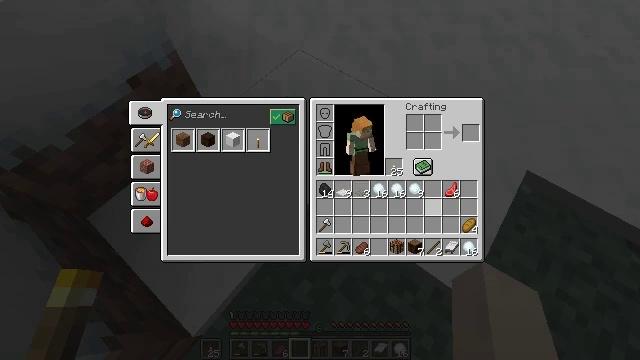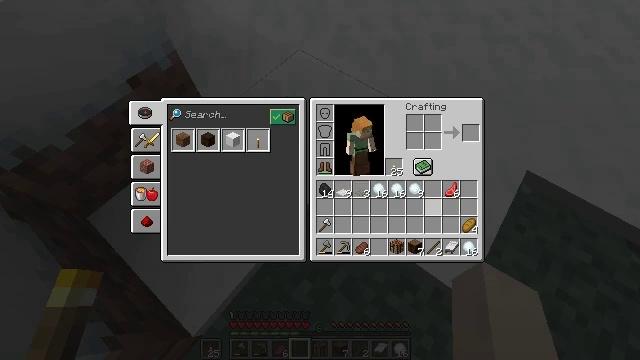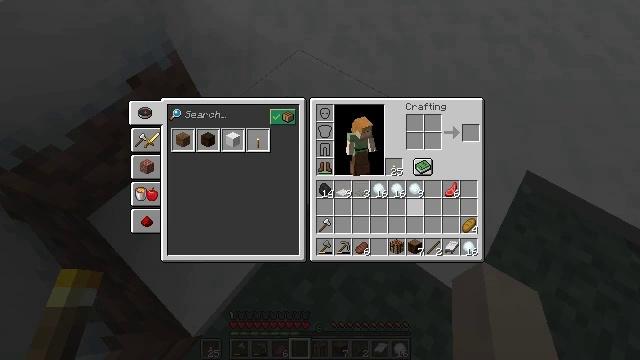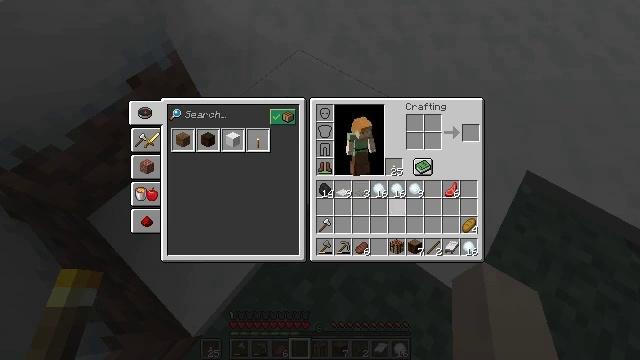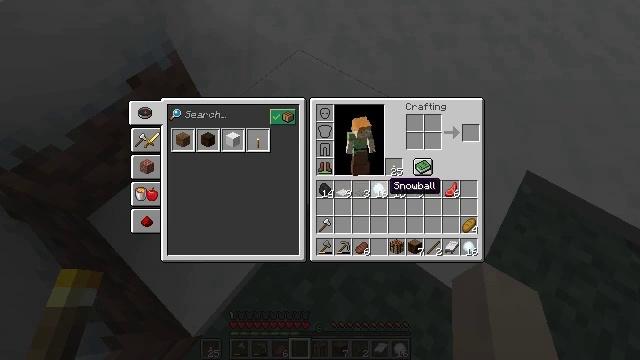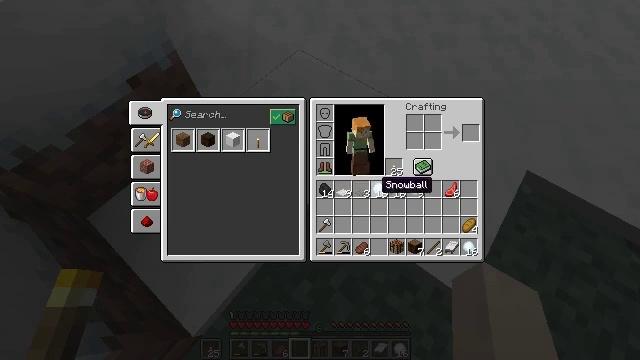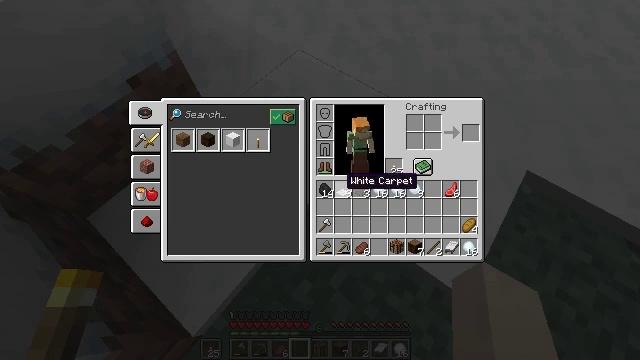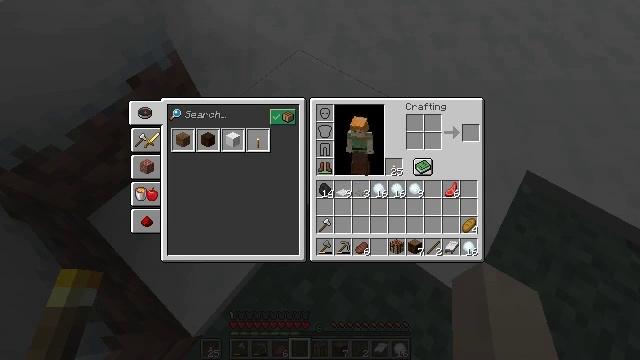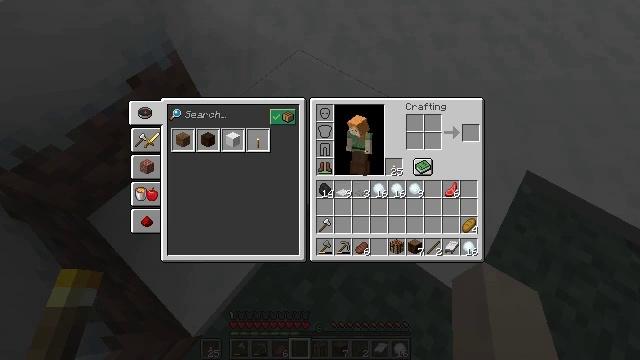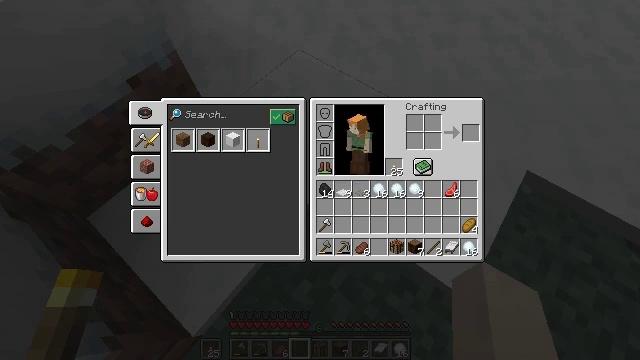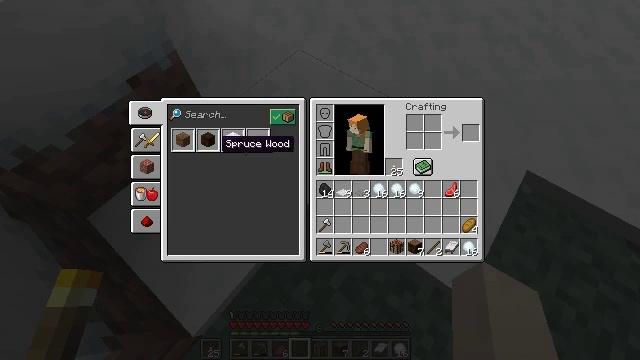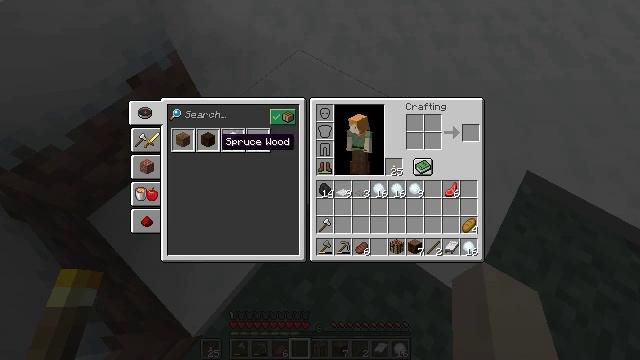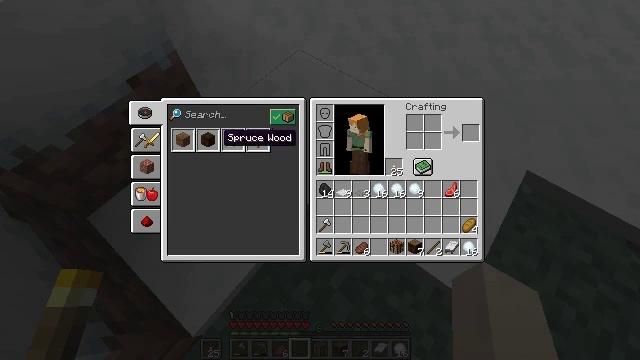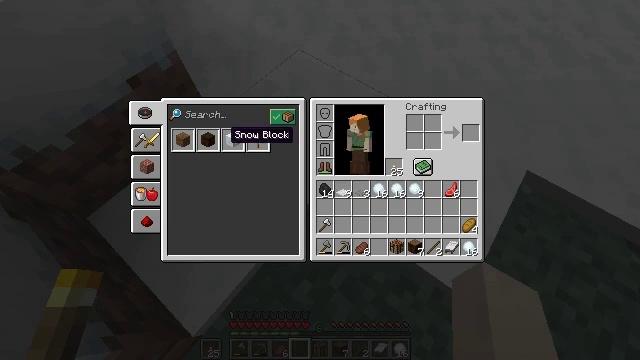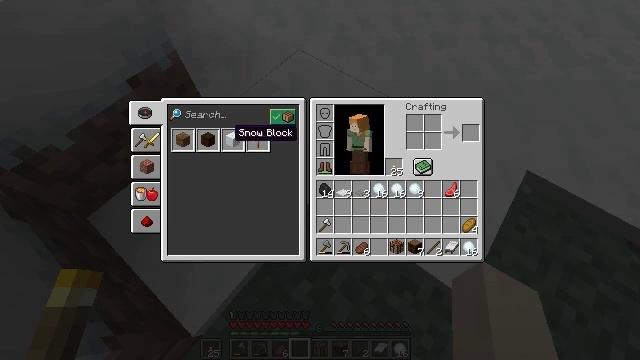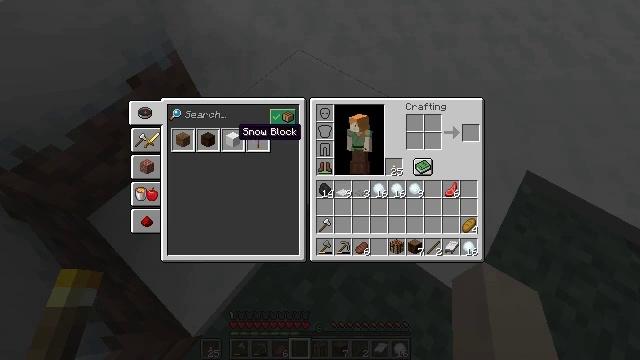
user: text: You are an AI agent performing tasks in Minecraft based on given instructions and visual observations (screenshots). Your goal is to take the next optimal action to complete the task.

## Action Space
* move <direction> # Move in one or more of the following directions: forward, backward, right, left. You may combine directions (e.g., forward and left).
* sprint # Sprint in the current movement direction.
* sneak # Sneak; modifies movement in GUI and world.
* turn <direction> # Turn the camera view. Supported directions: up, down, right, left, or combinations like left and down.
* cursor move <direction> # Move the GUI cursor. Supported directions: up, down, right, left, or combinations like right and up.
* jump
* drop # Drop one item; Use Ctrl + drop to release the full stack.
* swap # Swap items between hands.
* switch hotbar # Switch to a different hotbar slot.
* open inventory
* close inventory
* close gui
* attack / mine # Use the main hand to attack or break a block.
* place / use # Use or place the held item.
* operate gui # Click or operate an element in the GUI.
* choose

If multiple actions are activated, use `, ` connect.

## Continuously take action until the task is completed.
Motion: motion action
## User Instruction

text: Combine snowballs to make a snow block.
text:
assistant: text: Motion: cursor move left and down
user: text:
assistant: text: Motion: cursor move left
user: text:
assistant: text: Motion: sneak, cursor move left and up
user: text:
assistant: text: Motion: sneak, cursor move left
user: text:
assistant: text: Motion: sneak, cursor move left
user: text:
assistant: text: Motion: sneak, cursor move left
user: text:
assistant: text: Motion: sneak, cursor move left and up
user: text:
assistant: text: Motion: sneak, cursor move left and up
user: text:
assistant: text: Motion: sneak
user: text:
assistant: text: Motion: sneak
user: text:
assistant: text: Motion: sneak
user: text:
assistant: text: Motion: sneak
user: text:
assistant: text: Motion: sneak
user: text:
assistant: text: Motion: sneak
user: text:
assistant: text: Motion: sneak
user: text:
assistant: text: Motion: sneak, operate gui
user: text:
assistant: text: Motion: sneak, operate gui
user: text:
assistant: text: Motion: sneak, operate gui
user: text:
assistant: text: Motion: sneak, cursor move right
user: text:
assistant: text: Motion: sneak, cursor move right
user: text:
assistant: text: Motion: sneak, cursor move right
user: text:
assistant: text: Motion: sneak, cursor move right
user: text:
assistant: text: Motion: sneak
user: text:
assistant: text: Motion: sneak
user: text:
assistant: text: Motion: sneak
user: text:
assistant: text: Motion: sneak
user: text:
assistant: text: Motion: sneak
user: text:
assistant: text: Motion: sneak
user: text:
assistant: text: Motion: sneak
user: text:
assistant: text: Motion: sneak